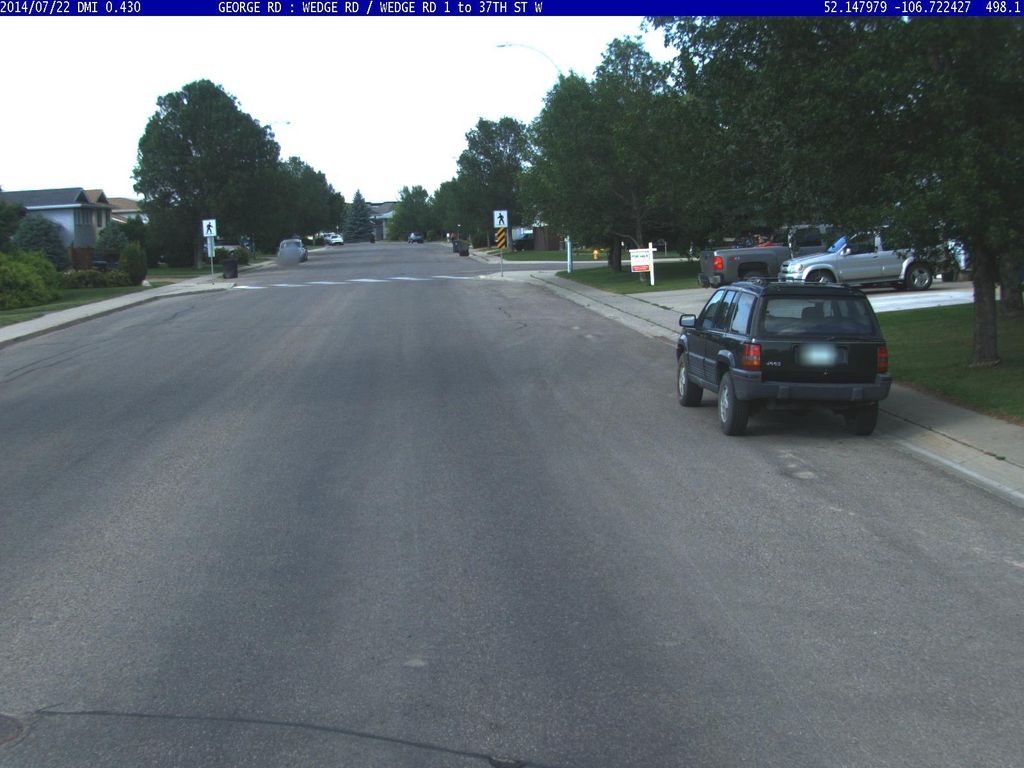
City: saskatoon